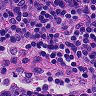
Metastatic tissue present: no